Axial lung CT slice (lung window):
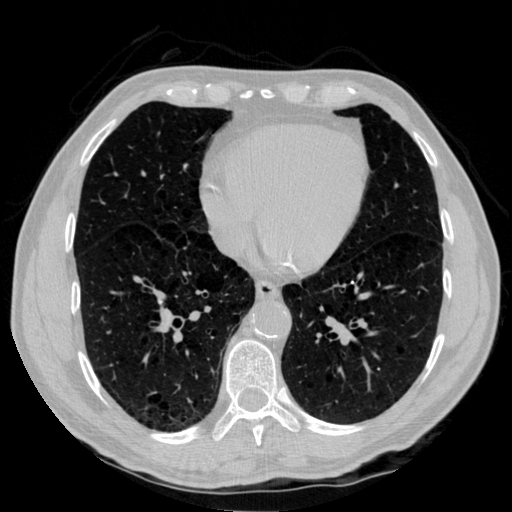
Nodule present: no